Question: I'm trying to point my domain name to my ec2 instance without a subdomain. I setup an elastic IP on my instance, the DNS is ready to go, my domain is setup, but the two records that I have are below:

I simply want my domain to point to the instance, no subdomain, simply dc.al -> EC2... what would be the best way to go about doing this?
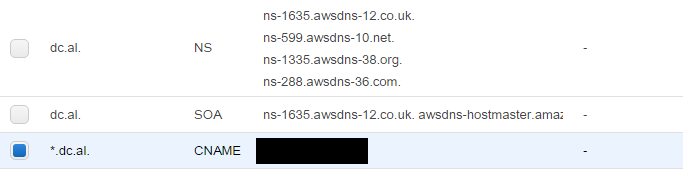
Answer: Create an A record without anything before the domain. Leave empty. Use the elastic IP as the value.